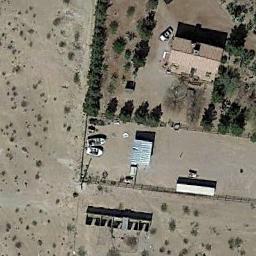
Label: residential